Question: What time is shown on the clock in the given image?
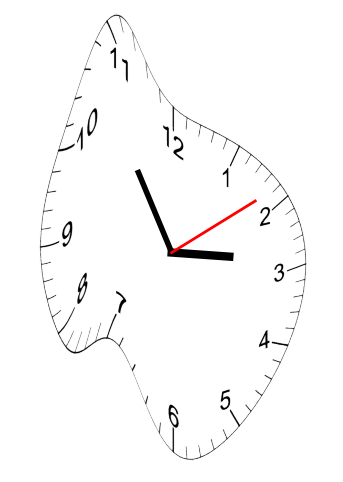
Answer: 02:54:09